Interaction volume radius: 10 \u00c5
Interaction volume height: 15 \u00c5
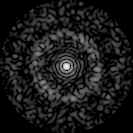
Disorder parameter: 0.8258